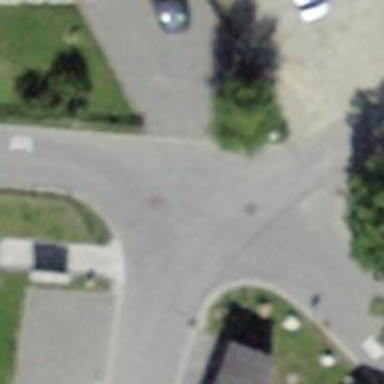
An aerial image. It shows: Smooth asphalt road in residential area.